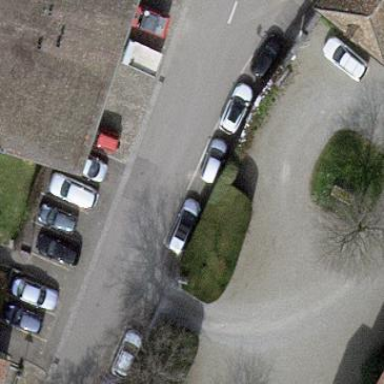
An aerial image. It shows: Paved street-side parking area.